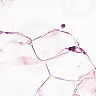
Metastatic tissue present: no